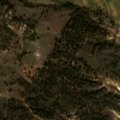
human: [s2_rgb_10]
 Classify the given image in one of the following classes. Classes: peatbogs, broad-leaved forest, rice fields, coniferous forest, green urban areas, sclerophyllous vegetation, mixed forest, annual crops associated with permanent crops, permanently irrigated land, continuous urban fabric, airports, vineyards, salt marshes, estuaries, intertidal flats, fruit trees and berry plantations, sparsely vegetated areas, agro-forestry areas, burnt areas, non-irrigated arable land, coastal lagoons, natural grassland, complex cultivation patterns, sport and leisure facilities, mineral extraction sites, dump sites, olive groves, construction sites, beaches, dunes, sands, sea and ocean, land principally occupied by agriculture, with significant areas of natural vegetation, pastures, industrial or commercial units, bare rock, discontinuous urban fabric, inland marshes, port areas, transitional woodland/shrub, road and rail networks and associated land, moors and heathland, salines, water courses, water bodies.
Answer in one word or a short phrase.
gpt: non-irrigated arable land, permanently irrigated land, agro-forestry areas, broad-leaved forest, transitional woodland/shrub, water bodies